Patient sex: F
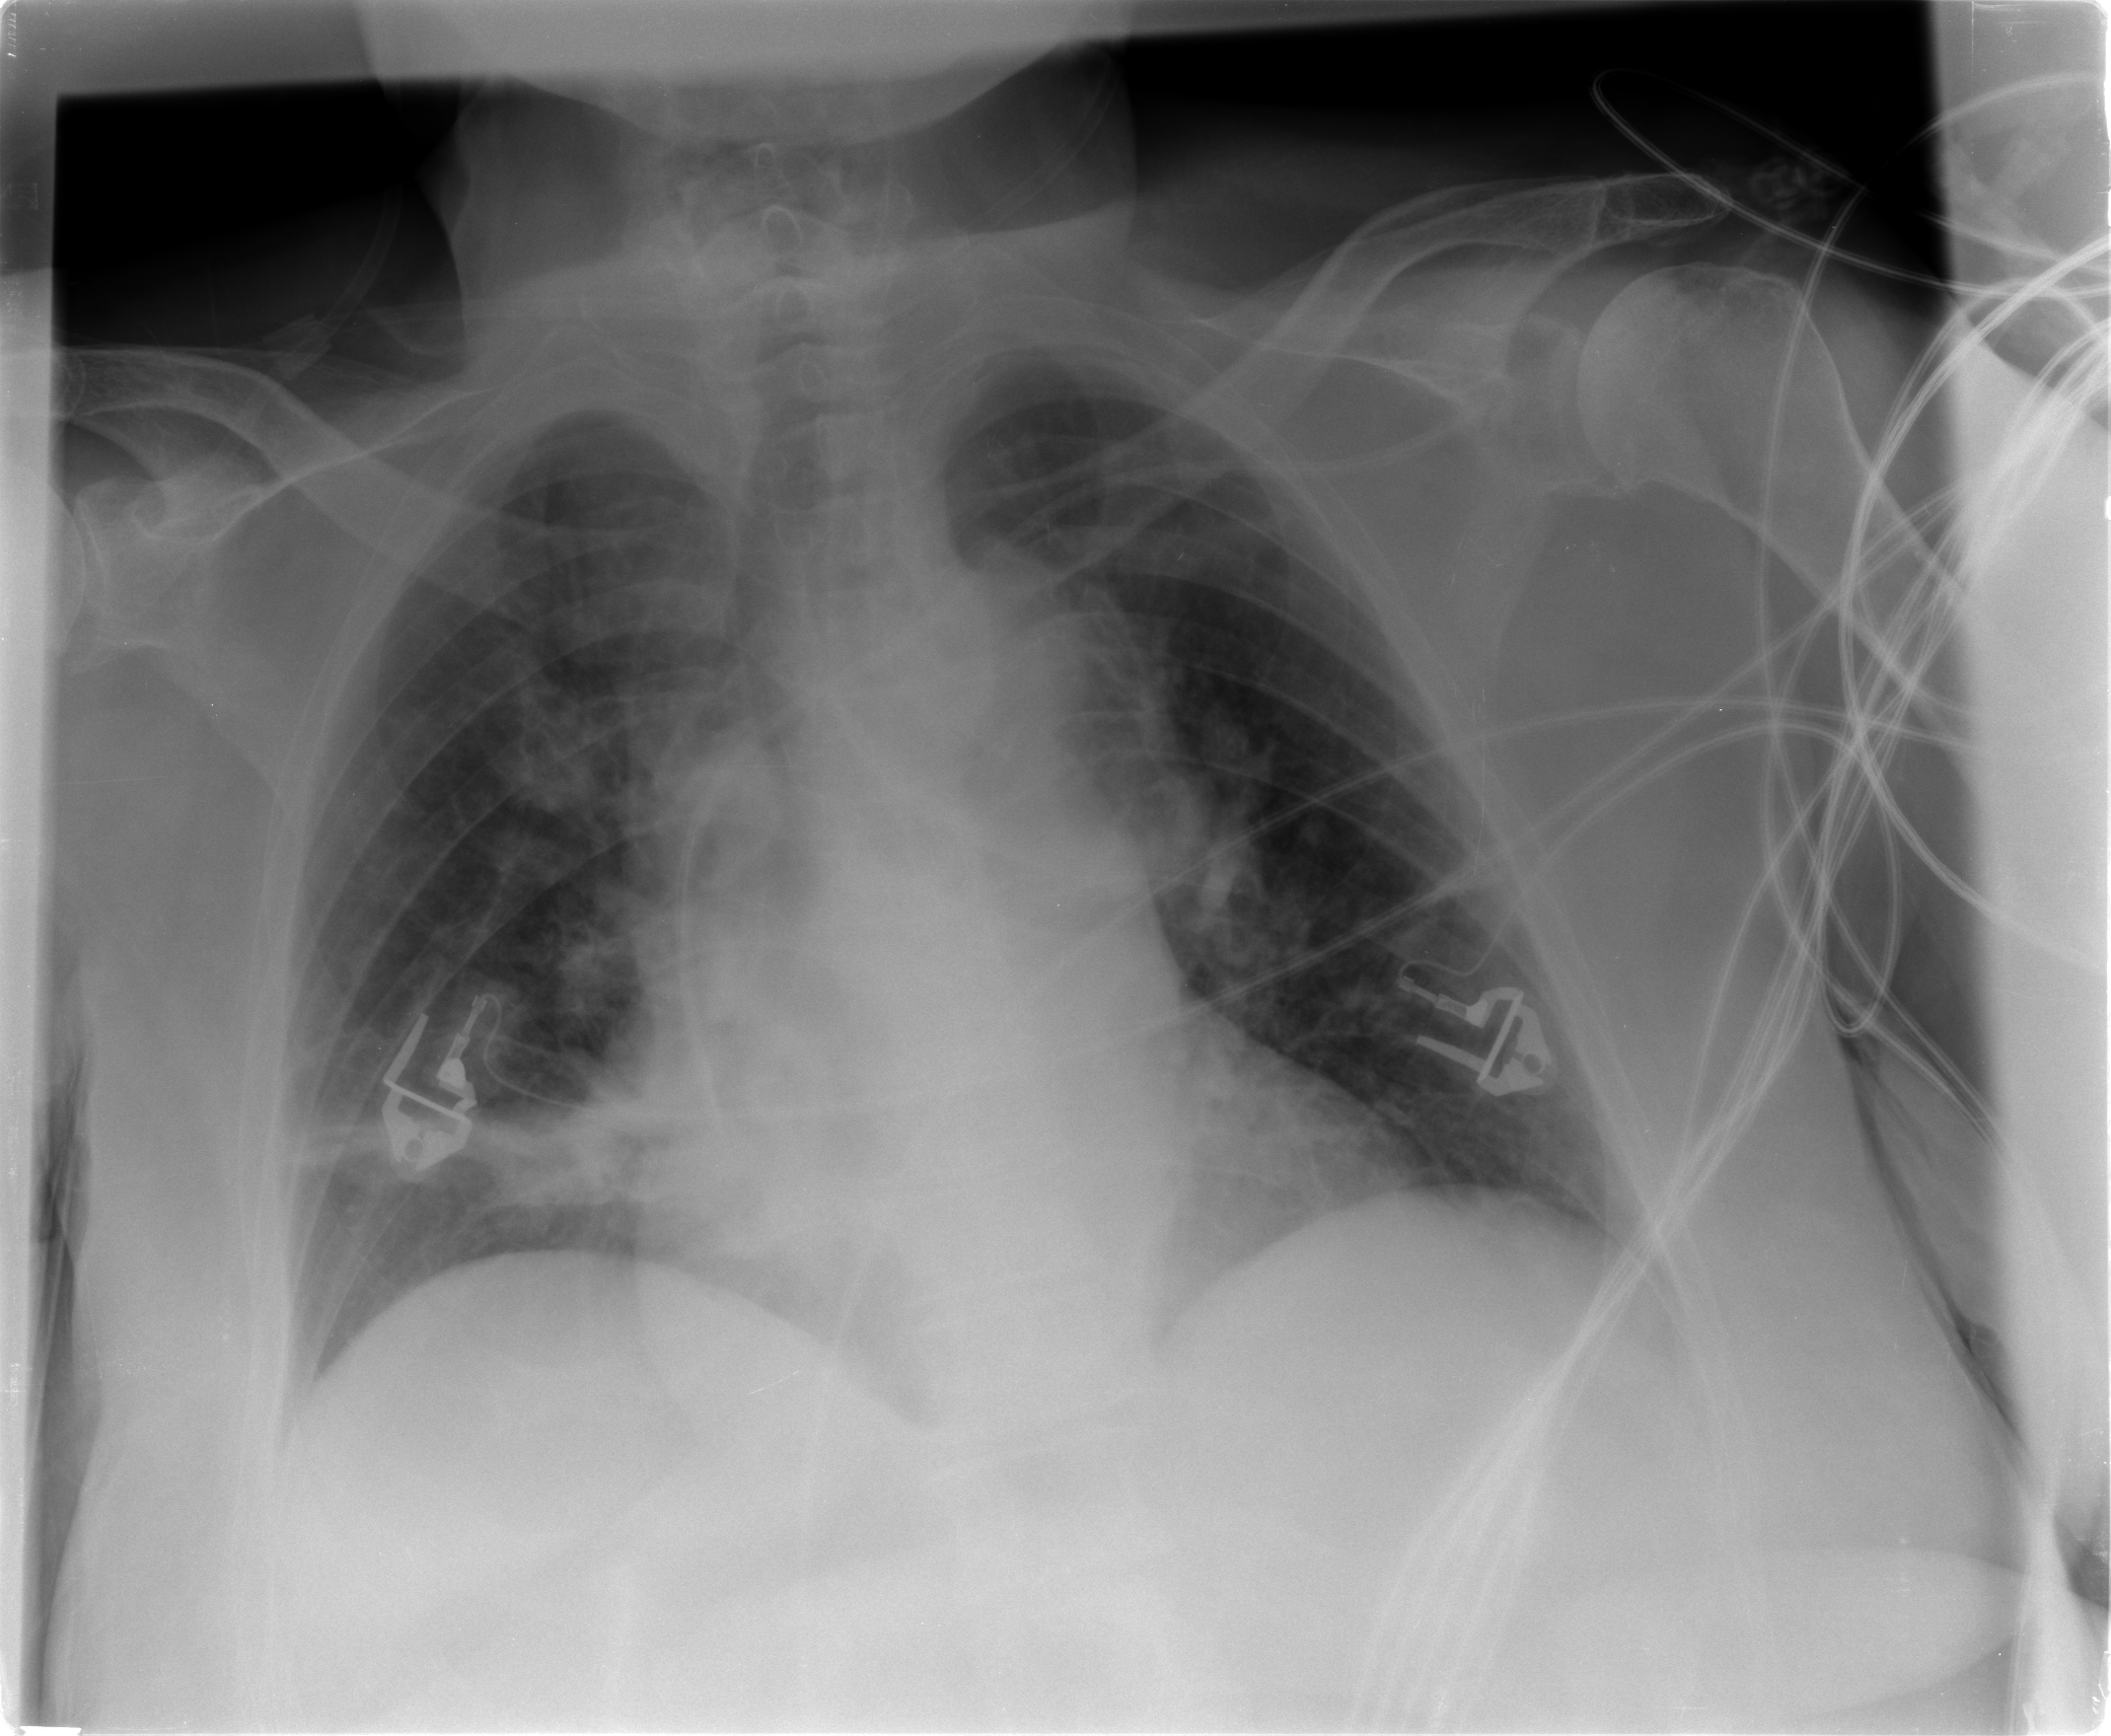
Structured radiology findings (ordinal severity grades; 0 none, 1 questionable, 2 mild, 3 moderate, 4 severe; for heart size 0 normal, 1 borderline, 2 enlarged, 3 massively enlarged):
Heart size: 2
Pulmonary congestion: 2
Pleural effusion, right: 0
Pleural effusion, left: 0
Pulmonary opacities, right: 2
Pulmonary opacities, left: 0
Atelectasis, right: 2
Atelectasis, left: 0